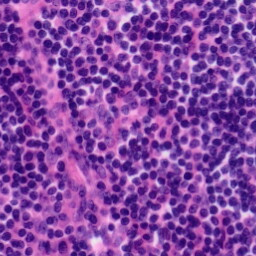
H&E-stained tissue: Tonsil